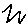
Label: zigzag